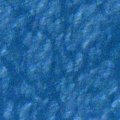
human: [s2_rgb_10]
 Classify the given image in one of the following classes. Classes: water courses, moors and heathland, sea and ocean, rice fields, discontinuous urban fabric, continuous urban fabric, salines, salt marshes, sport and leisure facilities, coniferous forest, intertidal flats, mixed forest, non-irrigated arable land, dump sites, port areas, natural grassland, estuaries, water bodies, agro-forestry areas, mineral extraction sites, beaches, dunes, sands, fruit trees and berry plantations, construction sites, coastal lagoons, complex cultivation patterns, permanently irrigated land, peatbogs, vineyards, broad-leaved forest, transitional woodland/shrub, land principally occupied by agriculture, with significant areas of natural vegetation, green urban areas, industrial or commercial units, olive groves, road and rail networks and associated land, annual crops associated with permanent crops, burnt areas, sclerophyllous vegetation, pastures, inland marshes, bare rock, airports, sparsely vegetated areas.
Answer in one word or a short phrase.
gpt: sea and ocean